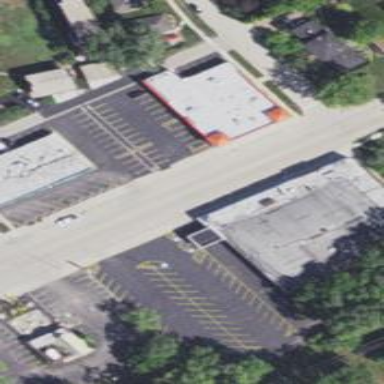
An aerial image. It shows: Commercial building with bowling alley on leisure land.